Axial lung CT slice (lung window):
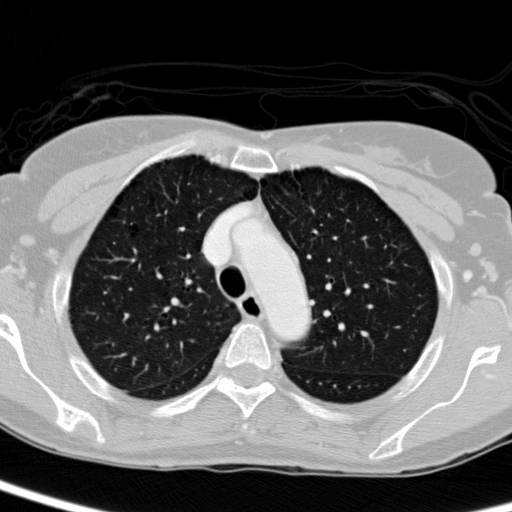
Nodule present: no